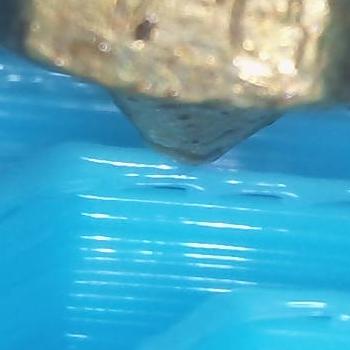
Flow rate: 141%